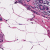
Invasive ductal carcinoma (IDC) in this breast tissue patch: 1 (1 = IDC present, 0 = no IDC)